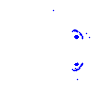
Particle: pion